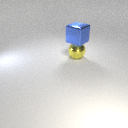
large blue metal cube above large yellow metal sphere